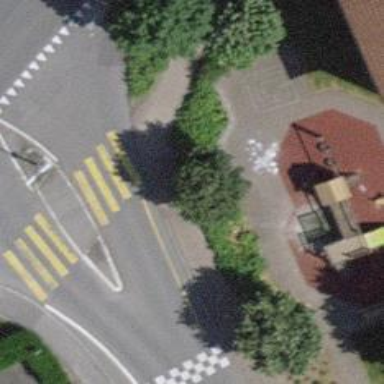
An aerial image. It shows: Sidewalk along the footway.